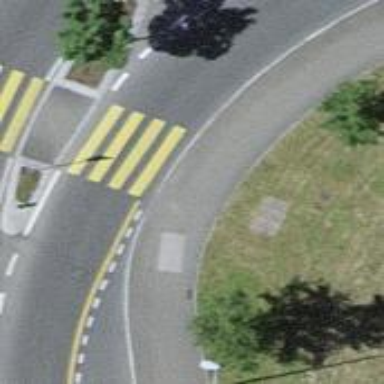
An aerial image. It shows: Kerb serving as barrier.